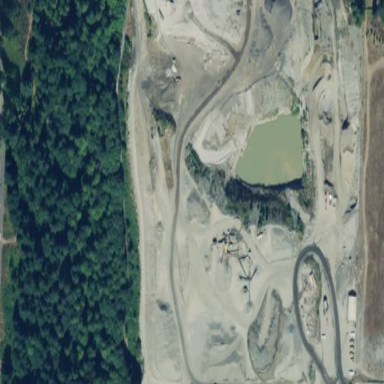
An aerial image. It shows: Quarry area.